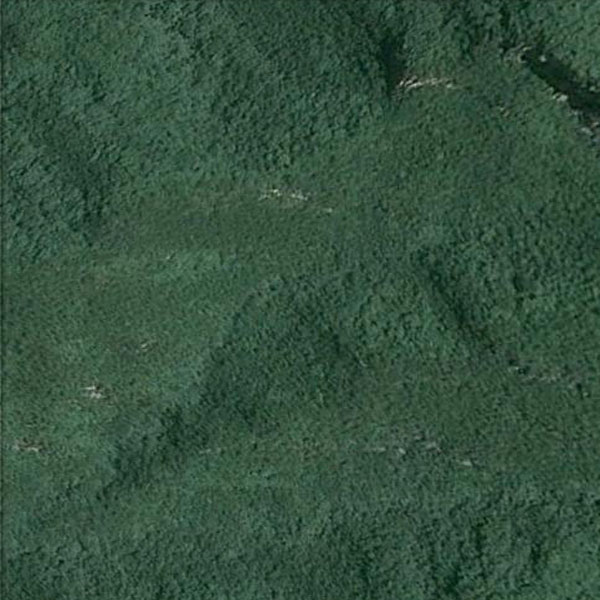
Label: Forest